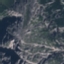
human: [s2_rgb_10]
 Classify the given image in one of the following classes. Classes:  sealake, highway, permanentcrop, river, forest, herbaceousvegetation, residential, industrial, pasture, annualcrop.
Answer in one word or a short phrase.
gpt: HerbaceousVegetation